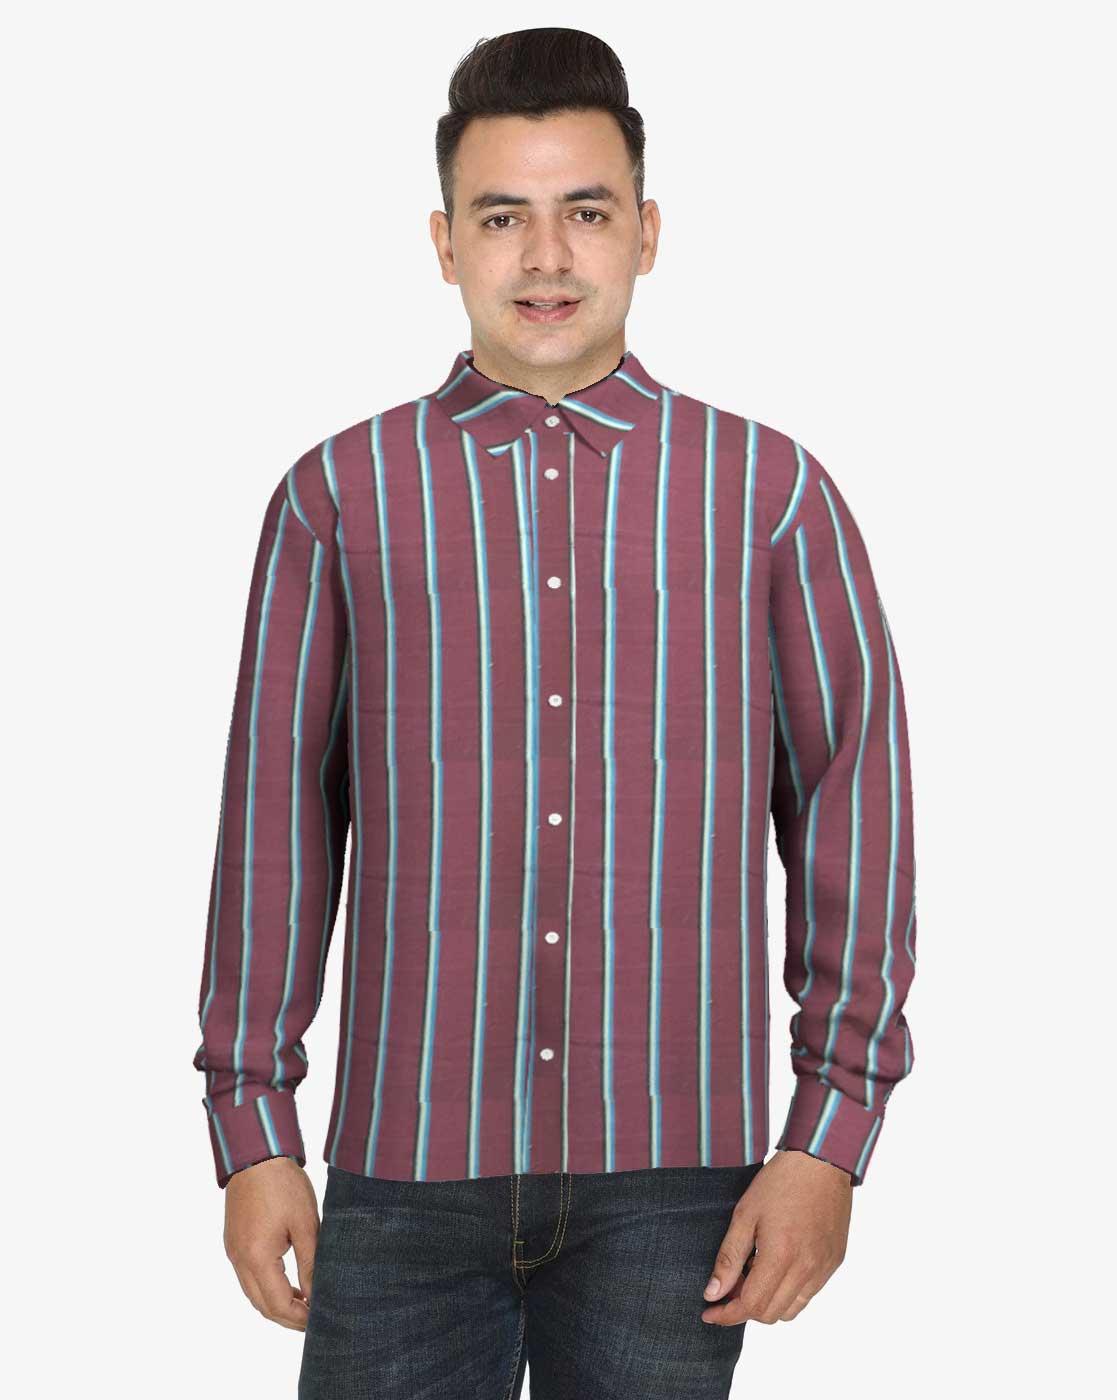
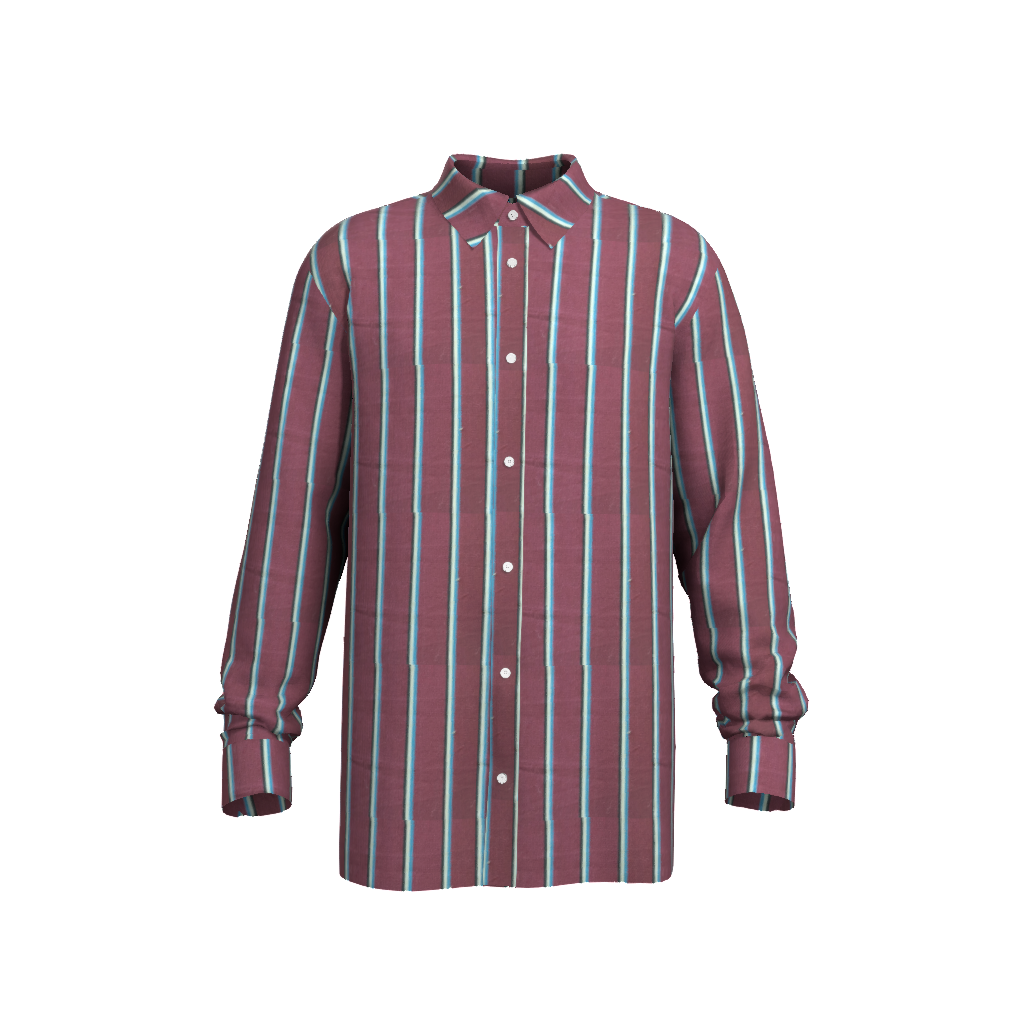
Clothing description: burgundy blue stripe button up tee